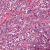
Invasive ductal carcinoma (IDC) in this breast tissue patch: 0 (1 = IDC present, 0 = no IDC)